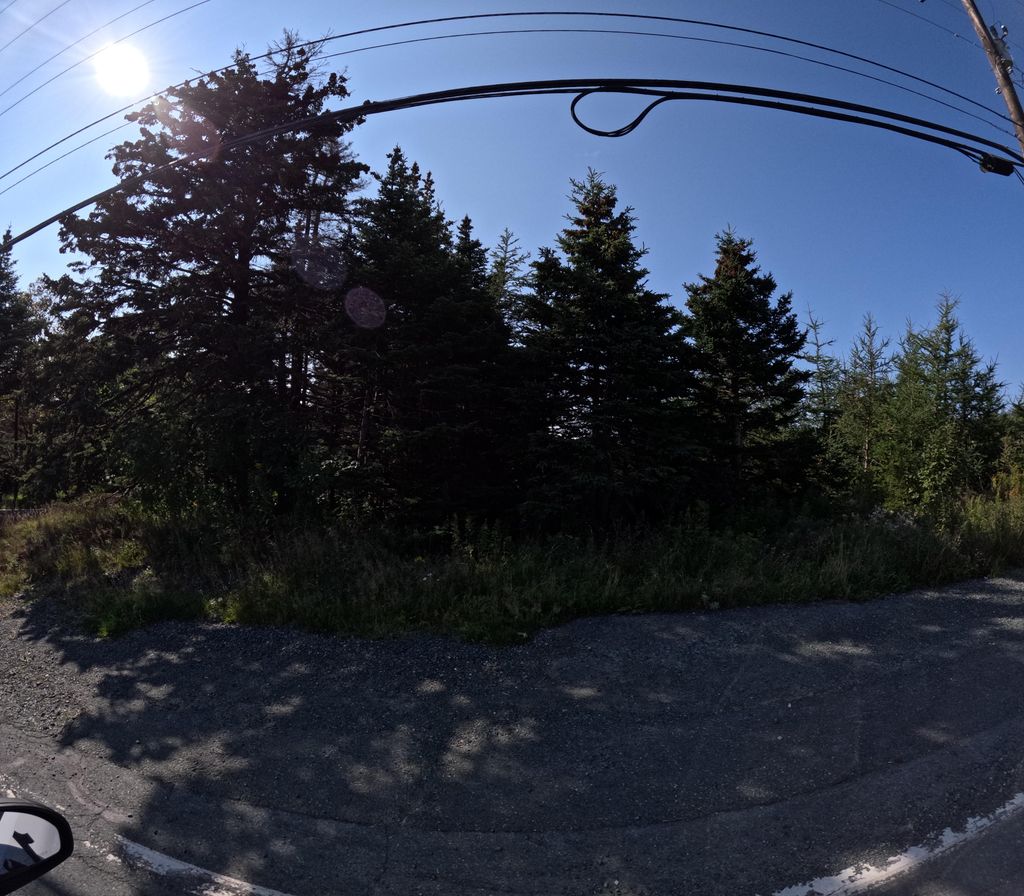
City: st_johns